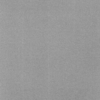
Label: dusty